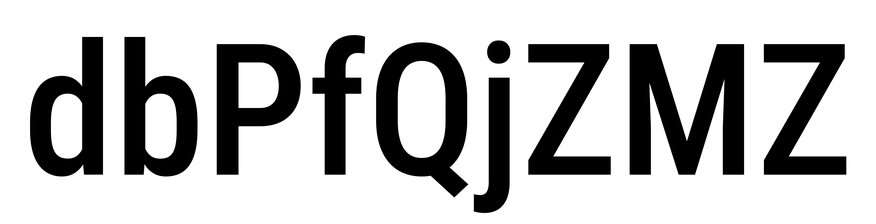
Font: Roboto_Condensed_Medium